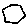
Label: hexagon